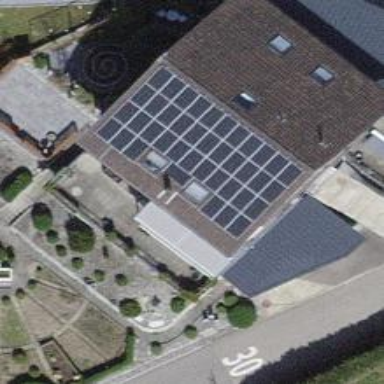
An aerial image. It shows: Solar power generator with photovoltaic panels.